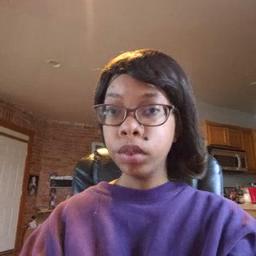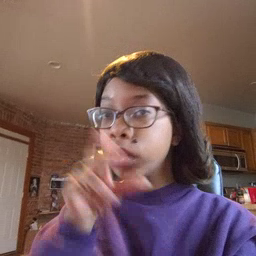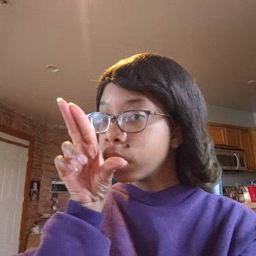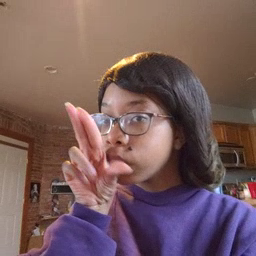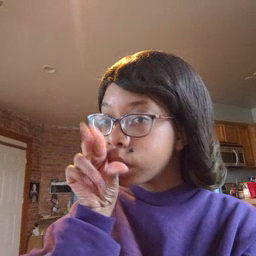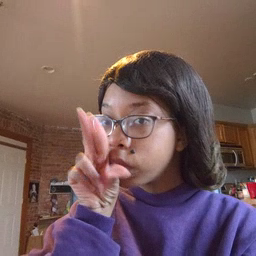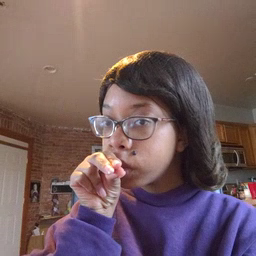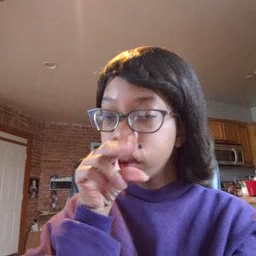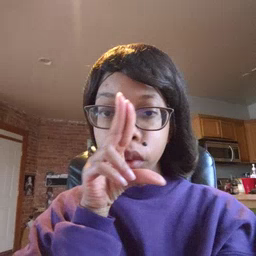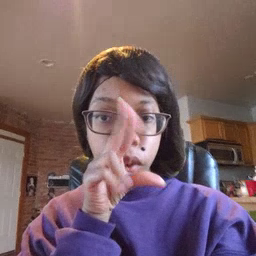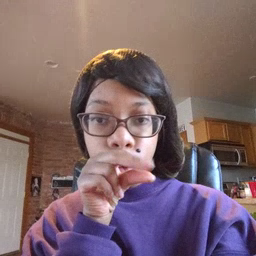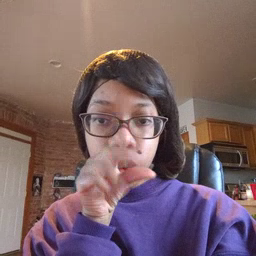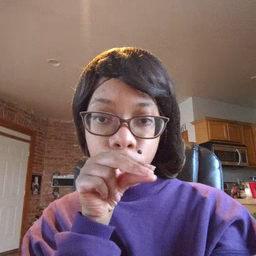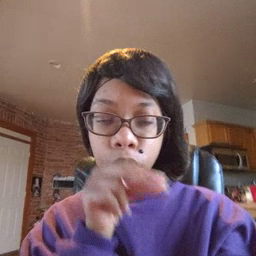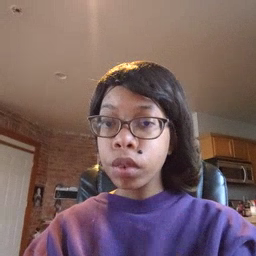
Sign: duck